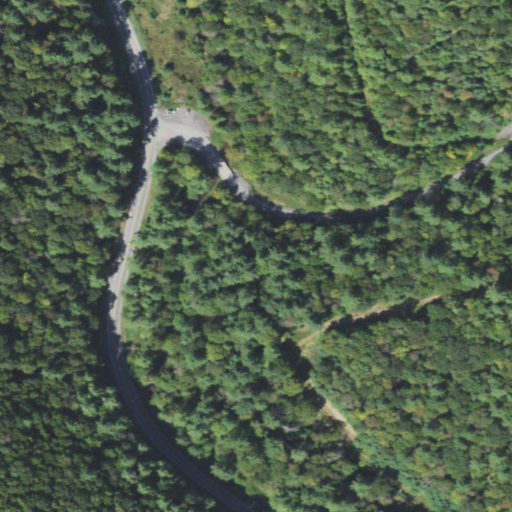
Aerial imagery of valley in Pennsylvania named Cold Spring Hollow containing mixed forest, deciduous forest, open development, evergreen forest, low intensity development, and medium intensity development